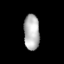
Tissue: lung
Cell type: Fibroblasts
Senescence score: 0.5601
Nuclear area (px): 544
Mean DAPI intensity: 181.25